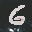
Label: 6